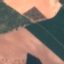
Land use / land cover class: AnnualCrop